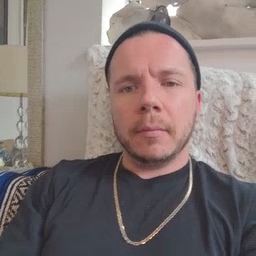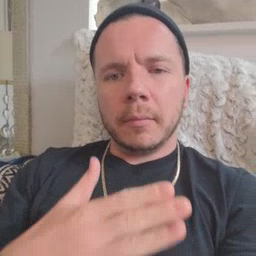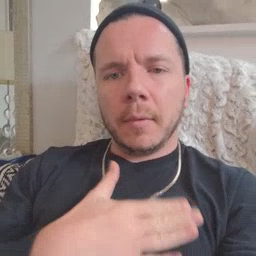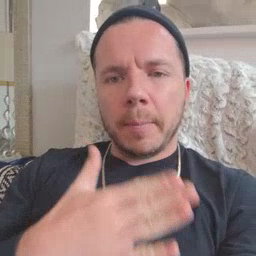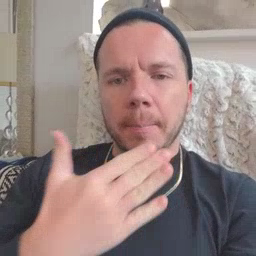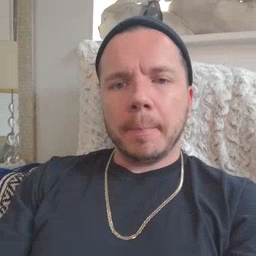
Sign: happy